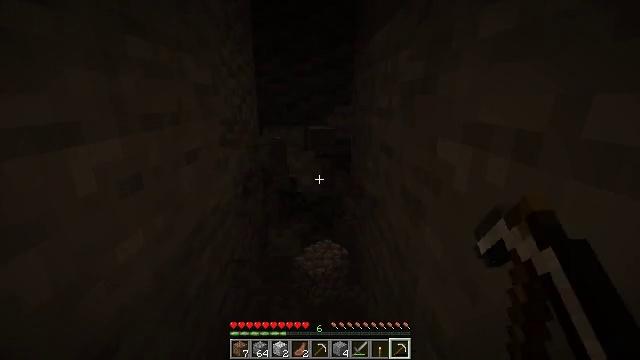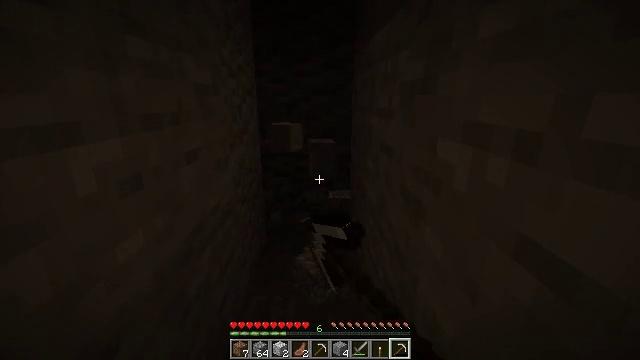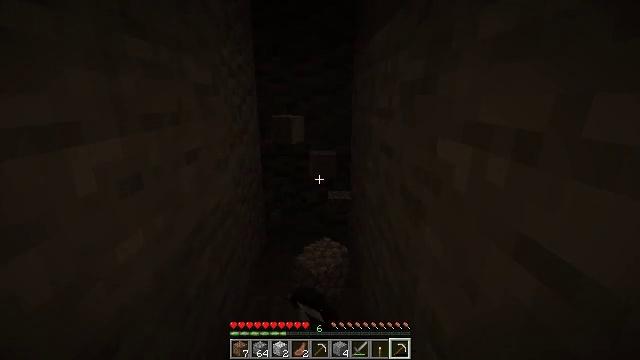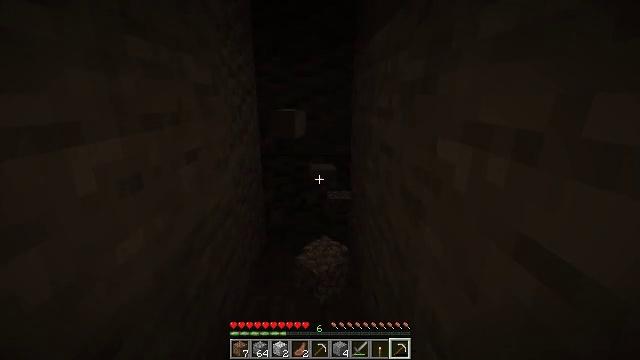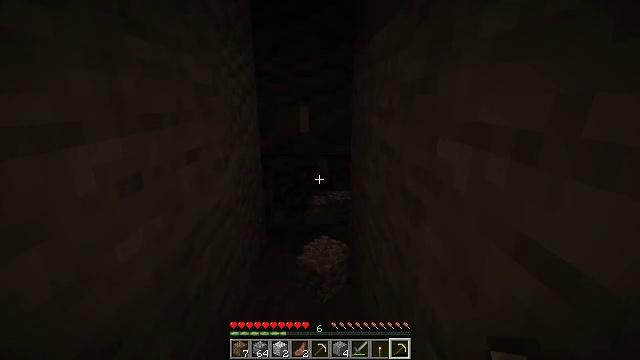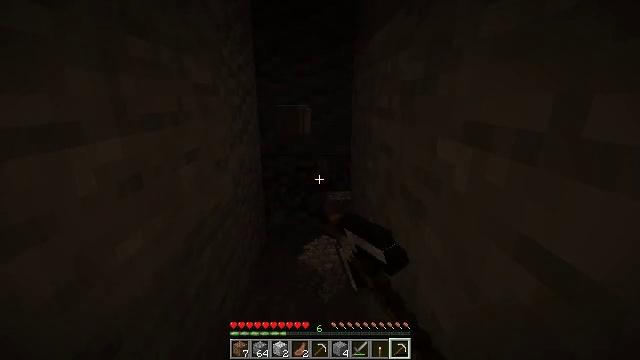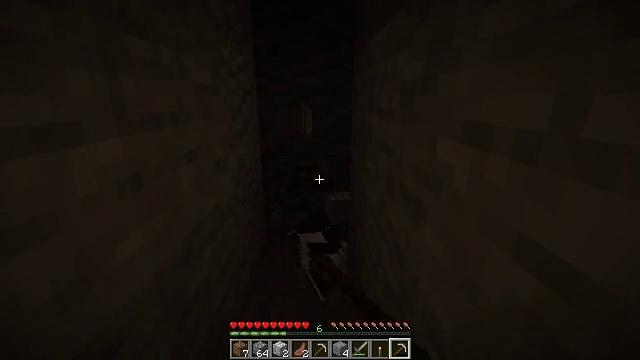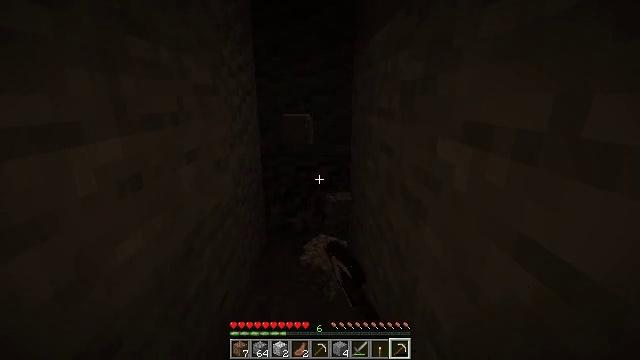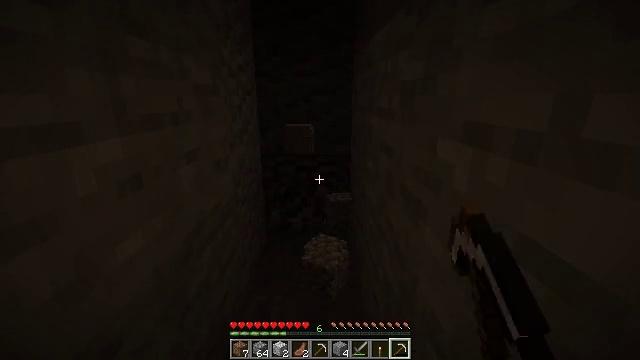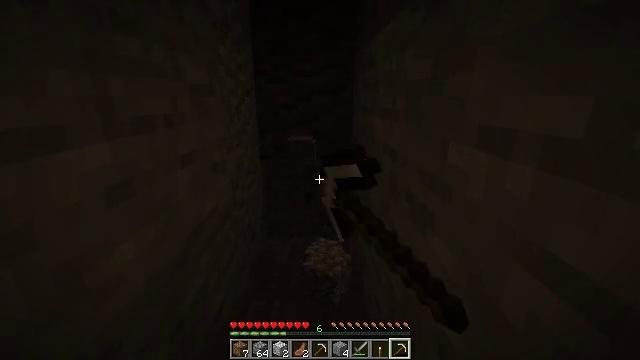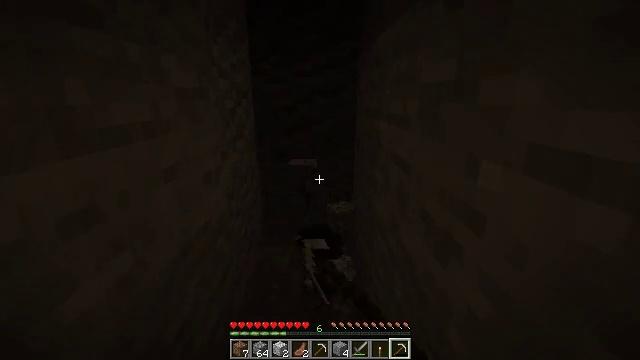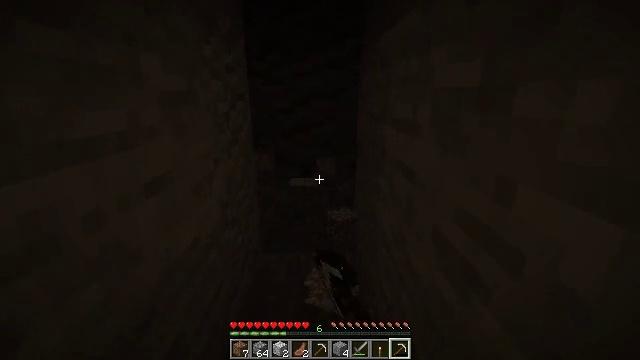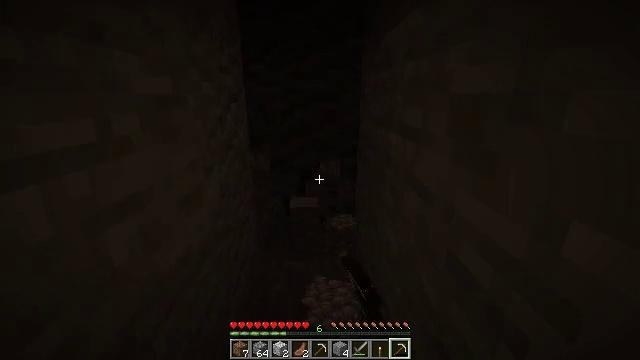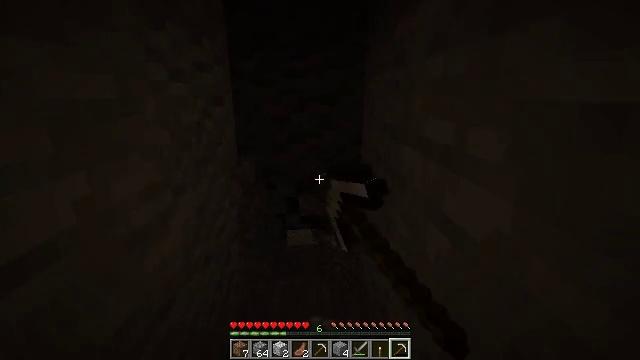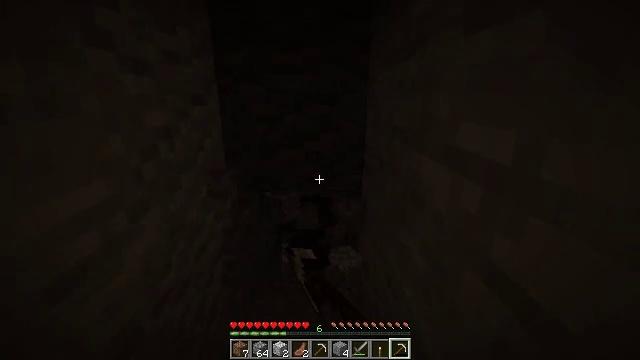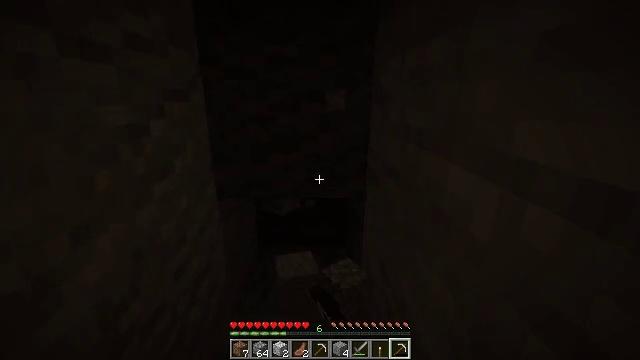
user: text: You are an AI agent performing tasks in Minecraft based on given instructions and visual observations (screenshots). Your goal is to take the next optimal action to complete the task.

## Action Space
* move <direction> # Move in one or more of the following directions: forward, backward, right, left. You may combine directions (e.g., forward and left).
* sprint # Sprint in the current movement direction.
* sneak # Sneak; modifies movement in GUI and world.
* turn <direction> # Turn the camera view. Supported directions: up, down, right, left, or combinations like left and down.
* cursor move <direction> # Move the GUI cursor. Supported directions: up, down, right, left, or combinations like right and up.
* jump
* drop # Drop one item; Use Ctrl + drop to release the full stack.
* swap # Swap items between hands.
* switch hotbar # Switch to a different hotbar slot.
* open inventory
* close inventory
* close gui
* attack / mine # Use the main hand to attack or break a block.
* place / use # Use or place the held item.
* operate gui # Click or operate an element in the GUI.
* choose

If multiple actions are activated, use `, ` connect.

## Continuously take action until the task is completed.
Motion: motion action
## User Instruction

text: Mine the andesite underground.
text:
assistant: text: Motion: attack / mine
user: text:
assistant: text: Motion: attack / mine
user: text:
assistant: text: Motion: attack / mine
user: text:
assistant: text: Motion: attack / mine
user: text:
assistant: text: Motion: attack / mine
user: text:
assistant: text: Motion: attack / mine
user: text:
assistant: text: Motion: attack / mine
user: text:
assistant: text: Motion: attack / mine
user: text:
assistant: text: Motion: move forward, attack / mine
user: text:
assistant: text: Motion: move forward, attack / mine
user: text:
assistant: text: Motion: move forward, attack / mine
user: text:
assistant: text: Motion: move forward, attack / mine
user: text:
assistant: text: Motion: move forward, attack / mine
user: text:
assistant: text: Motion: move forward, attack / mine
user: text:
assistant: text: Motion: move forward, attack / mine
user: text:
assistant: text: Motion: attack / mine
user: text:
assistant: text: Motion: attack / mine
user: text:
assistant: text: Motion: turn left and up, attack / mine
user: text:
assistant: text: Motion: turn left and up, attack / mine
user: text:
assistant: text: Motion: turn up, attack / mine
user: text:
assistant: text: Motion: turn up, attack / mine
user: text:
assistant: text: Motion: turn up, attack / mine
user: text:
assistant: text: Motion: attack / mine
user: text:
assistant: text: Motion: turn up, attack / mine
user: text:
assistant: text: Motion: turn up, attack / mine
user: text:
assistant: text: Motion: turn up, attack / mine
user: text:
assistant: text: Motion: turn up, attack / mine
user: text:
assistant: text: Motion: turn up, attack / mine
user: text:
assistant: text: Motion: turn up, attack / mine
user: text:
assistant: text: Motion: turn up, attack / mine